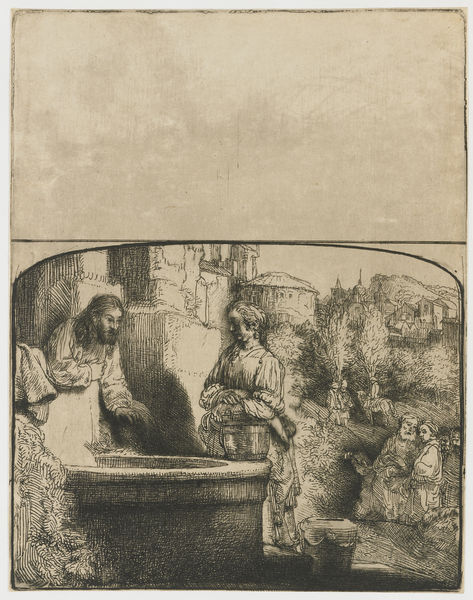
Titel: Christus en de Samaritaanse vrouw: plaat met gebogen bovenrand
Künstler: Rembrandt Harmensz. van Rijn
Standort: Amsterdam
Institution: Rijksmuseum
Schlagwörter: mann, wasser, bäume, stadt, frau, haus, bart, stein, gewand, personen, brunnen, man, wein, burg, radierung, christus, raufe, dude, erbrunnen